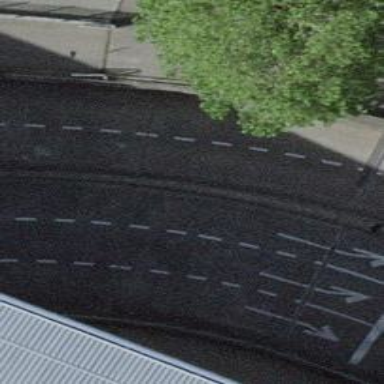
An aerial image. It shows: Service road.